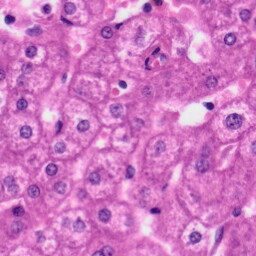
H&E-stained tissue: Liver